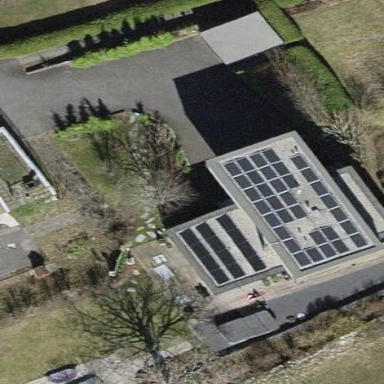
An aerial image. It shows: Detached building with flat roof.